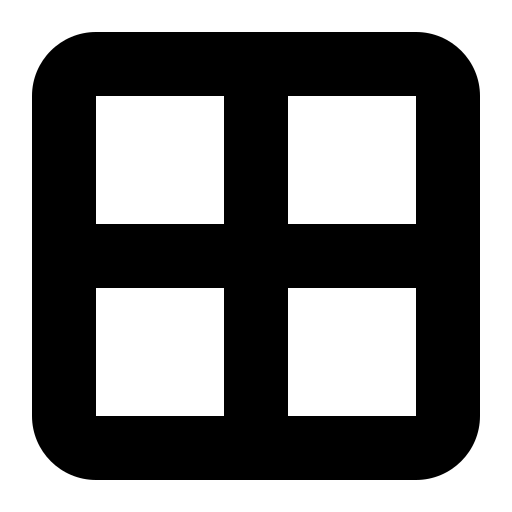
Tags: icon, FontAwesome, fa-icon, solid, border, all